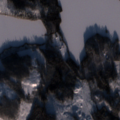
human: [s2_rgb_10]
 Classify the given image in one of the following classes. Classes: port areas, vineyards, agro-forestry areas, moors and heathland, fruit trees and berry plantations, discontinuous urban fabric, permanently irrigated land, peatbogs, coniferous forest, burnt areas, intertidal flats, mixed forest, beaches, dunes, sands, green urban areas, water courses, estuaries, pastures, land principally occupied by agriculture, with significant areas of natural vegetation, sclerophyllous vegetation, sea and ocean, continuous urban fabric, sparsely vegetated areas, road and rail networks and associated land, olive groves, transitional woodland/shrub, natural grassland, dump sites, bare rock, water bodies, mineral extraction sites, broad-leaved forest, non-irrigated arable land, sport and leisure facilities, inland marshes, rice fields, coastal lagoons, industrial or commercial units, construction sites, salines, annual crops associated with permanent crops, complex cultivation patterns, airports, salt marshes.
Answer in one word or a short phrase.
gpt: coniferous forest, transitional woodland/shrub, water bodies